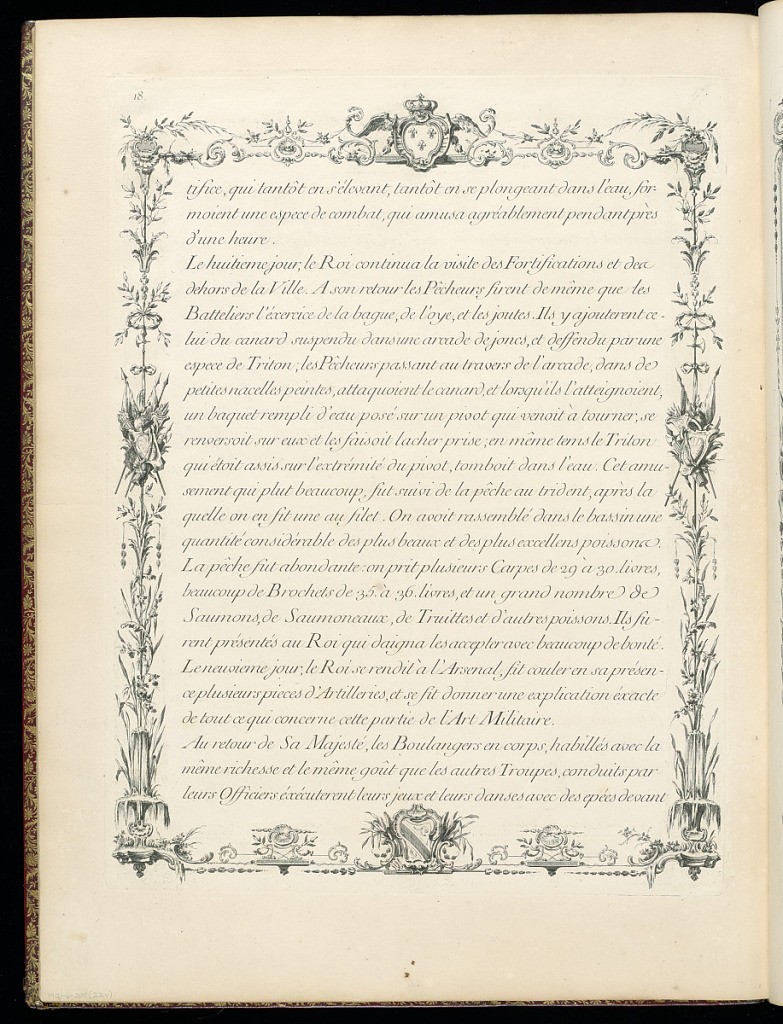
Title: DESCRIPTION DES FÊTES DONNÉES PAR LA VILLE DE STRASBOURG Pour la Convalescence du Roi : à l’arrivée et pendant le séjour de Sa Majesté en cette Ville.
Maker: Johann Martin Weis, French, 1711 - 1751
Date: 1745
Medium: Etching and engraving on paper
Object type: Print
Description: Seventeenth page (recto) of the engraved text describing the festivities framed in a rocaille border, with the three fleurs-de-lys in a cartouche at the top, roundels with the French royal cypher of interlaced L's on sides of the border and the city of Strasbourg's coat of arms in a cartouche on the bottom.  Eighteenth page (verso) of the engraved text framed in a rocaille border, with the French royal coat of arms above framed by wings and topped with a crown, two military trophies on the sides of the border and the city of Strasbourg's coat of arms in a cartouche on the bottom.